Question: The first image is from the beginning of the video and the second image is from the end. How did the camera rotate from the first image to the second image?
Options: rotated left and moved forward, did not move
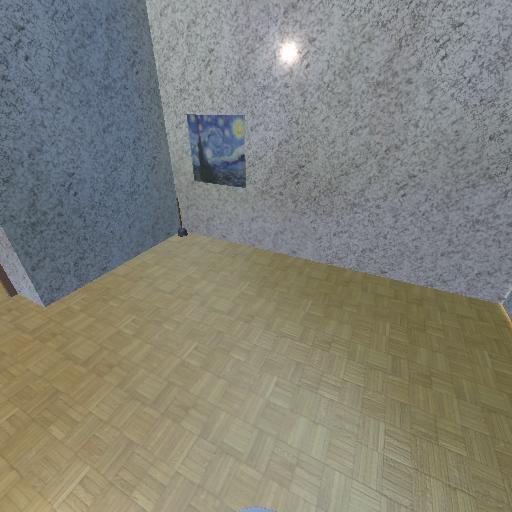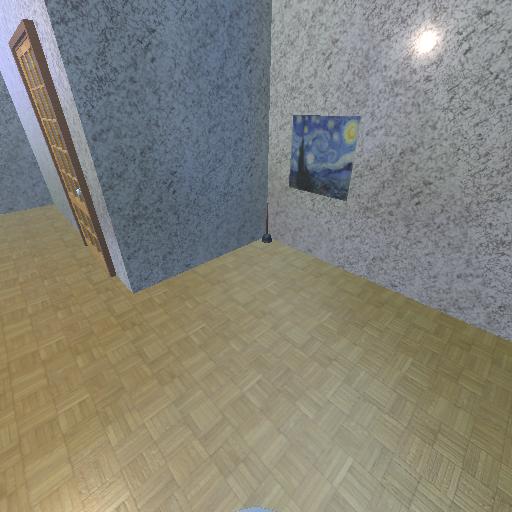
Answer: rotated left and moved forward